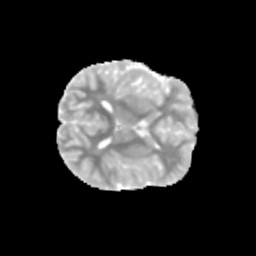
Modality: MD
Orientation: axial
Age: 11
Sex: male
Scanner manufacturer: siemens
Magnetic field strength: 3 T
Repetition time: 3.8 s
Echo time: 0.07 s